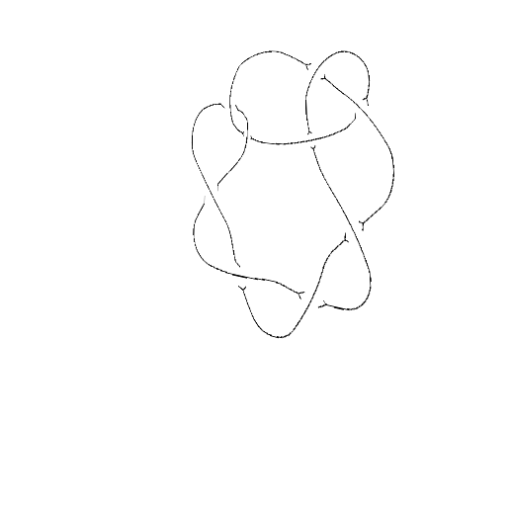
Crossing number: 9